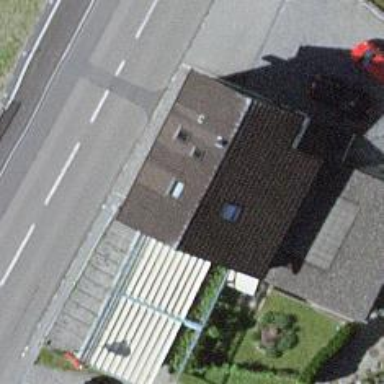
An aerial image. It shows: Restaurant.